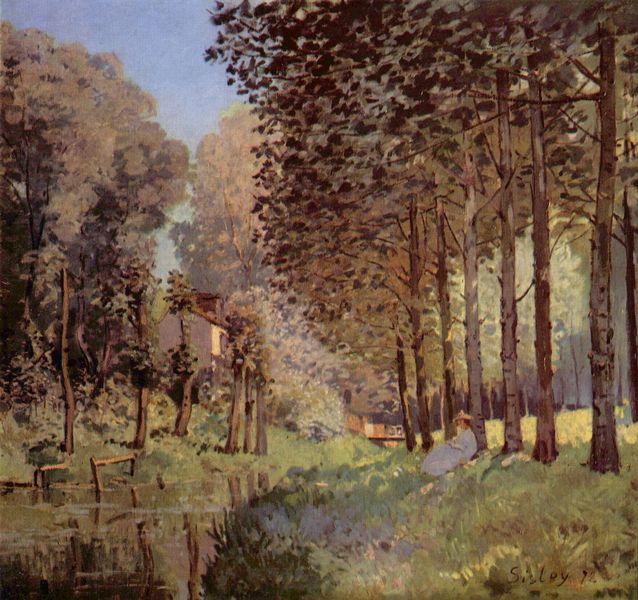
Titel: Rast am Flußufer
Künstler: Alfred Sisley
Standort: Paris
Institution: Musée d'Orsay
Schlagwörter: baum, blau, blätter, gemälde, himmel, laub, schatten, umhang, wasser, bäume, fluss, grün, impressionismus, landschaft, mädchen, sitzen, ufer, blumen, braun, frankreich, frau, holz, hut, kleid, licht, weiss, gras, haus, rasen, wiese, malerei, mensch, signatur, öl, bach, birken, gräser, häuser, pappeln, schilf, spiegelung, brücke, einsam, kanal, sonne, wasserspiegelung, figur, wald, schornstein, sommer, ruhe, spiegelbild, giebel, allee, idylle, pause, steg, strohhut, freizeit, lesen, sitzt, sonnenhut, baumkrone, impression, buch, tupfen, landschaftsbild, rinde, see, sisley, spiegelungen, impressionist, walkd, fdsg, liest, gfds, fdgfd, alles weitere ausser acht, artigo macht keinen spass, es kommt mir so vor, als, fdgds, fdgrw, fdsgfdsg, gwegwre, lässt. es ist ein spiel und, mehr, wenn der spitzenreiter, minijob., mittagshitze, nur auf gewinn setzt und, sfdsd, würde ich abgehängt, bienenstock, lfluss, aue, träumerei